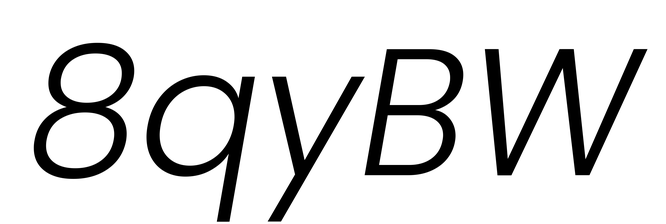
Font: Poppins-LightItalic